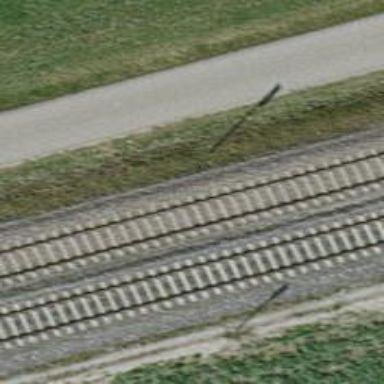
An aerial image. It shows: Railway milestone.